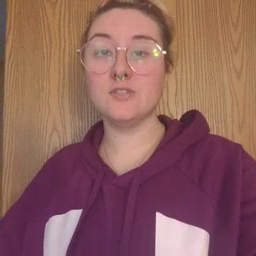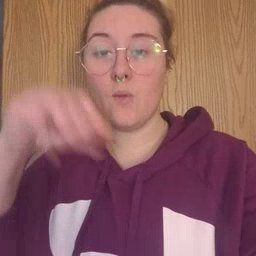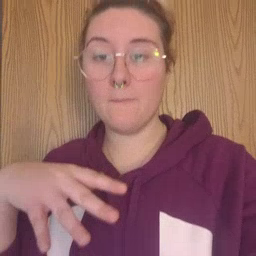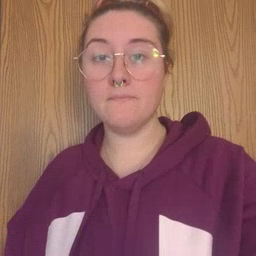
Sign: drop